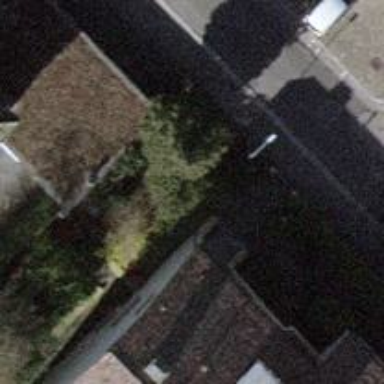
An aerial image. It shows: Garage building.